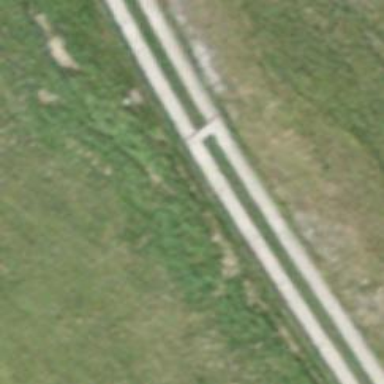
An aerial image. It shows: Well-maintained track road of grade 1.